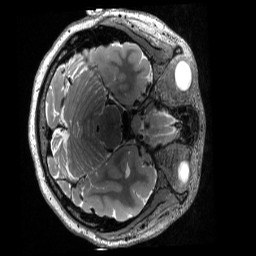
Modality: T2w
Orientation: axial
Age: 23
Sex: female
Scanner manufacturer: siemens
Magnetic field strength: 3 T
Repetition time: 3.2 s
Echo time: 0.563 s